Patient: sex M, age 79
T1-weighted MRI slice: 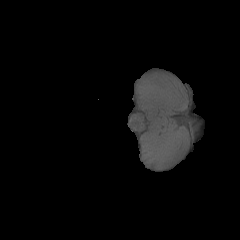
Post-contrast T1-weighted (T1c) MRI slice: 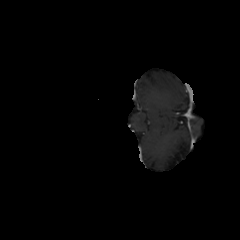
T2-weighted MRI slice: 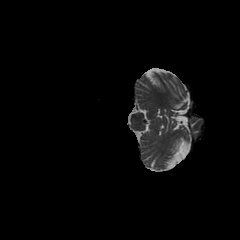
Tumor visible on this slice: no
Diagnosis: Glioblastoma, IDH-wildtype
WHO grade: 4